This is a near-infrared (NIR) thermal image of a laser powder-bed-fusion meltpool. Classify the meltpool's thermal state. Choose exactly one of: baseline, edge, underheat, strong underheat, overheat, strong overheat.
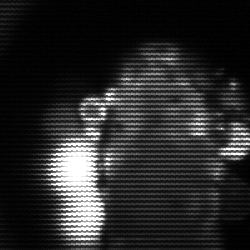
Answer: strong underheat